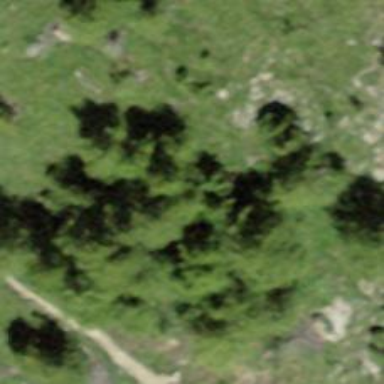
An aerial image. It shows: Forest area.